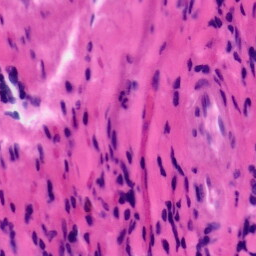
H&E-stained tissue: Tonsil